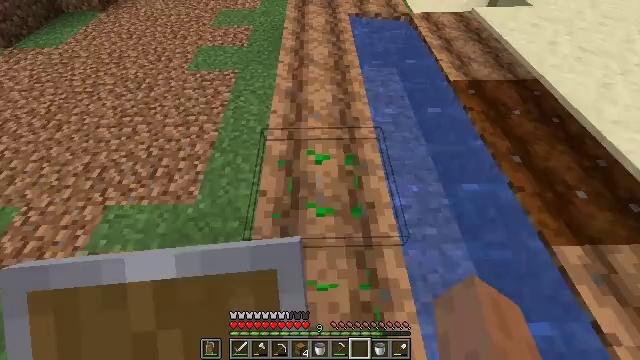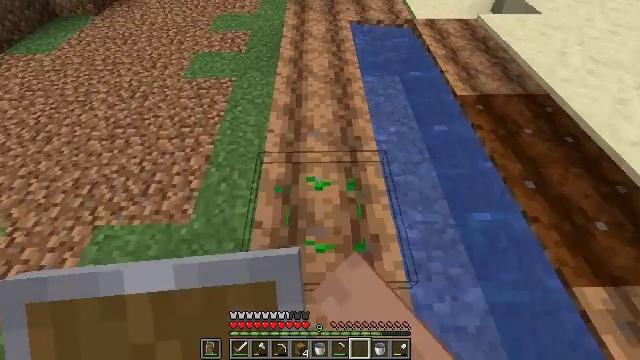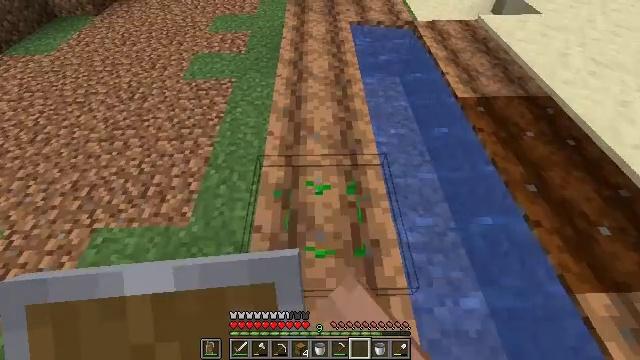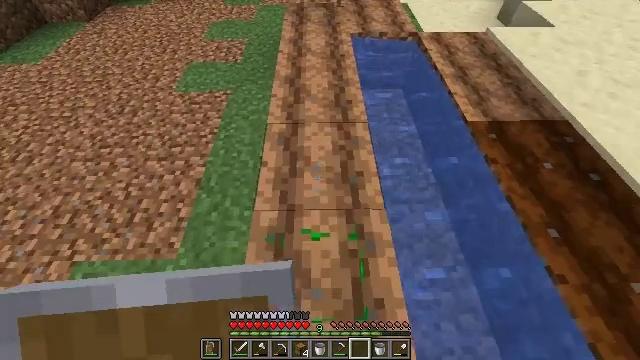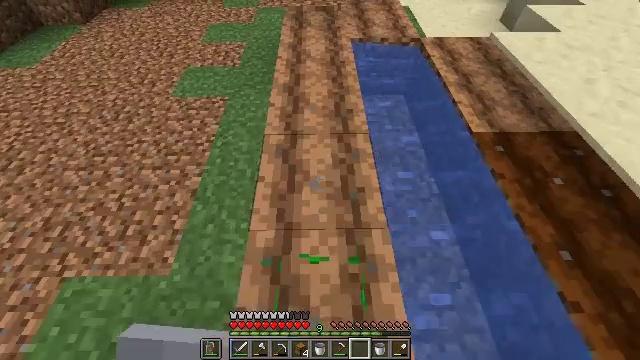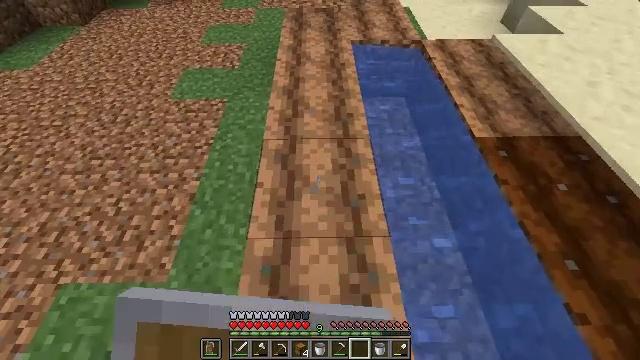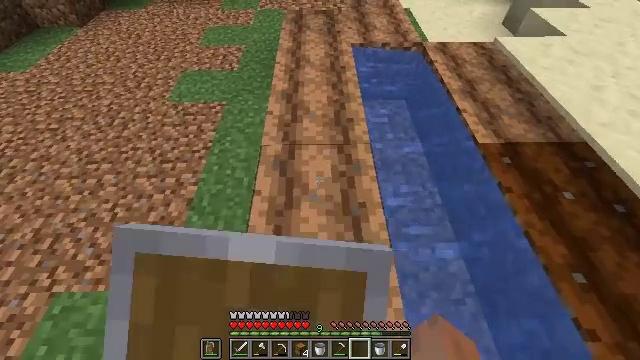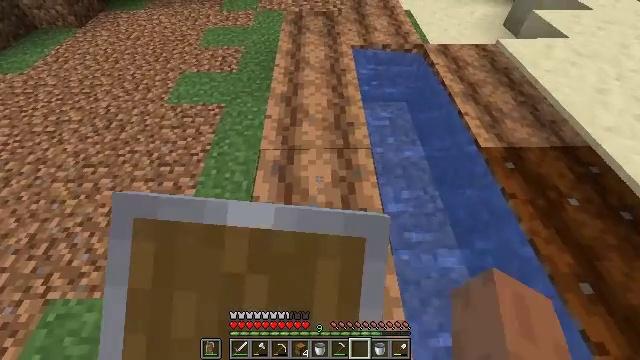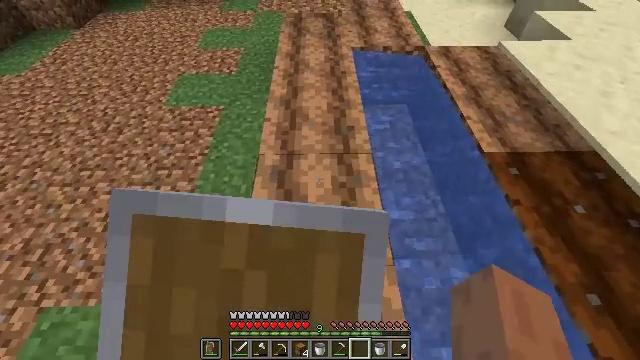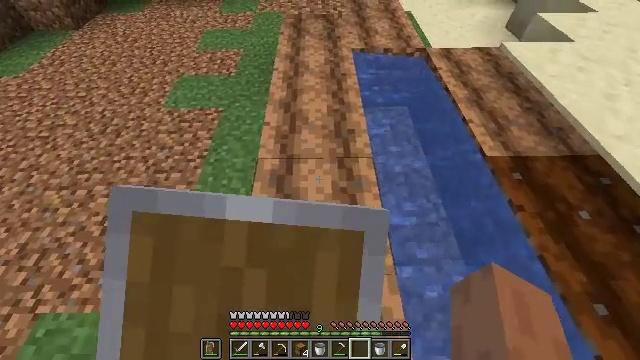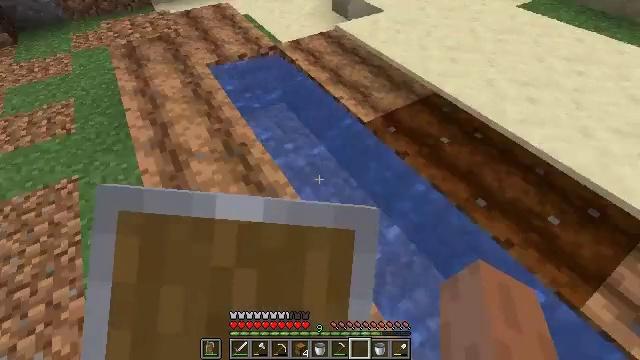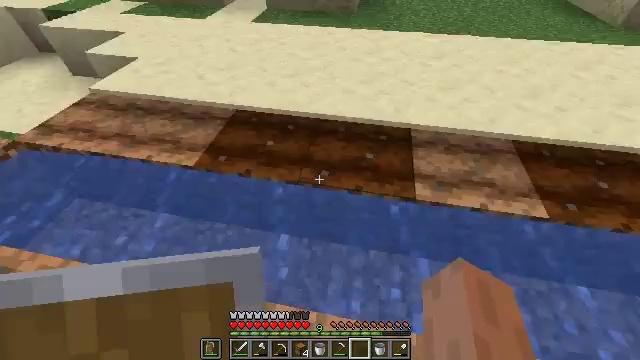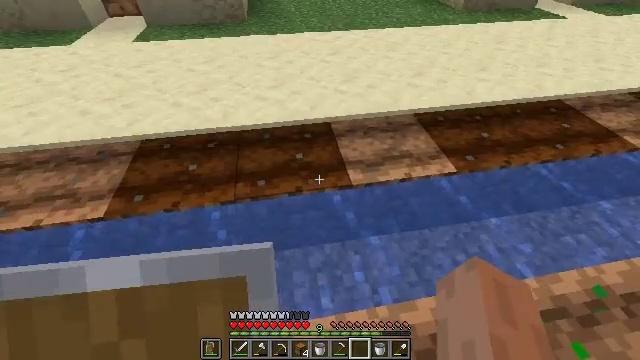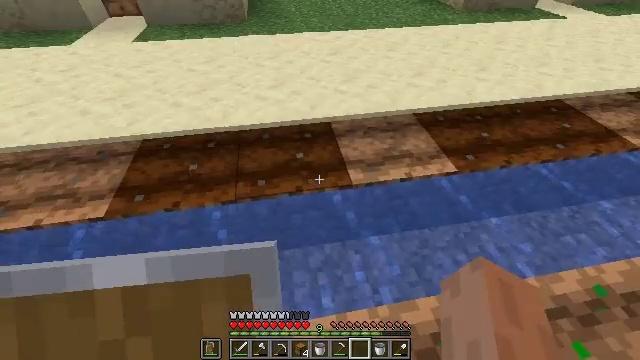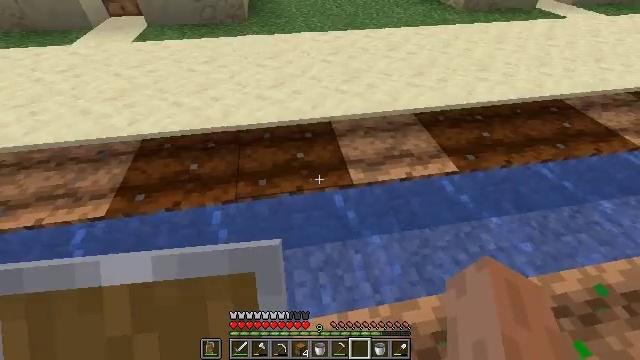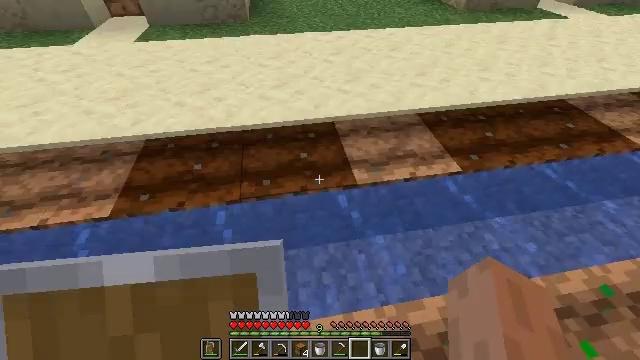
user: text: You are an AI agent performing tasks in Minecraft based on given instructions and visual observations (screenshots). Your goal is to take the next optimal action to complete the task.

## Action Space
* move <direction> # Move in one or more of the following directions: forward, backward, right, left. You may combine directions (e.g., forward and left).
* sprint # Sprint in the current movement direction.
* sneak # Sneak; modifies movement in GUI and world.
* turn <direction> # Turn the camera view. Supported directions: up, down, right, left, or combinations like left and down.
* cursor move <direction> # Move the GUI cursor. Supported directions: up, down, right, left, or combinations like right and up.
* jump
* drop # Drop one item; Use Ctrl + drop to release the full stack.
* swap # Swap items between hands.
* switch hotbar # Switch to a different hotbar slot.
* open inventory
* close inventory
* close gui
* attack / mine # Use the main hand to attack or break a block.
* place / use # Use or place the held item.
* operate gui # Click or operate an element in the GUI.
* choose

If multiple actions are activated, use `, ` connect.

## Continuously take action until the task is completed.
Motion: motion action
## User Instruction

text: Dismantle the red bed.
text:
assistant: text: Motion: move forward, use / place
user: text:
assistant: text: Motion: move forward, use / place
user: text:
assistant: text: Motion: move forward, use / place
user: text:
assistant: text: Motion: move forward, use / place
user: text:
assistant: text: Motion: move forward, use / place
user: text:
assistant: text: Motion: move forward, use / place
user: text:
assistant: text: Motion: move forward, use / place
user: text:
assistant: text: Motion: move forward, use / place
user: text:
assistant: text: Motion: move forward, use / place
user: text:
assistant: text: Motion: move forward, turn right, use / place
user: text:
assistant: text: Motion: turn right and up
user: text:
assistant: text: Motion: turn right
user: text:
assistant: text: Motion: no_op
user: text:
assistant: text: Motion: no_op
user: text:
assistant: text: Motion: move left
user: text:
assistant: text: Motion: move left, turn right and up
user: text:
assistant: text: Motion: move left, turn right and up
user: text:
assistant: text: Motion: move left, turn right and up
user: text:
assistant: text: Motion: turn right and up
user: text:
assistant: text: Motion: turn right
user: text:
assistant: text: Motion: no_op
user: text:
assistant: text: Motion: no_op
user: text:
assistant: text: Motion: no_op
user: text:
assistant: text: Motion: turn left
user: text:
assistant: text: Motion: turn left and down
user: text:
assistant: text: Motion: turn left and down
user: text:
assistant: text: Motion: turn left and down
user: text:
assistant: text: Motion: turn left
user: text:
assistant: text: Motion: turn left
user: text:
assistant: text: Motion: turn left and up